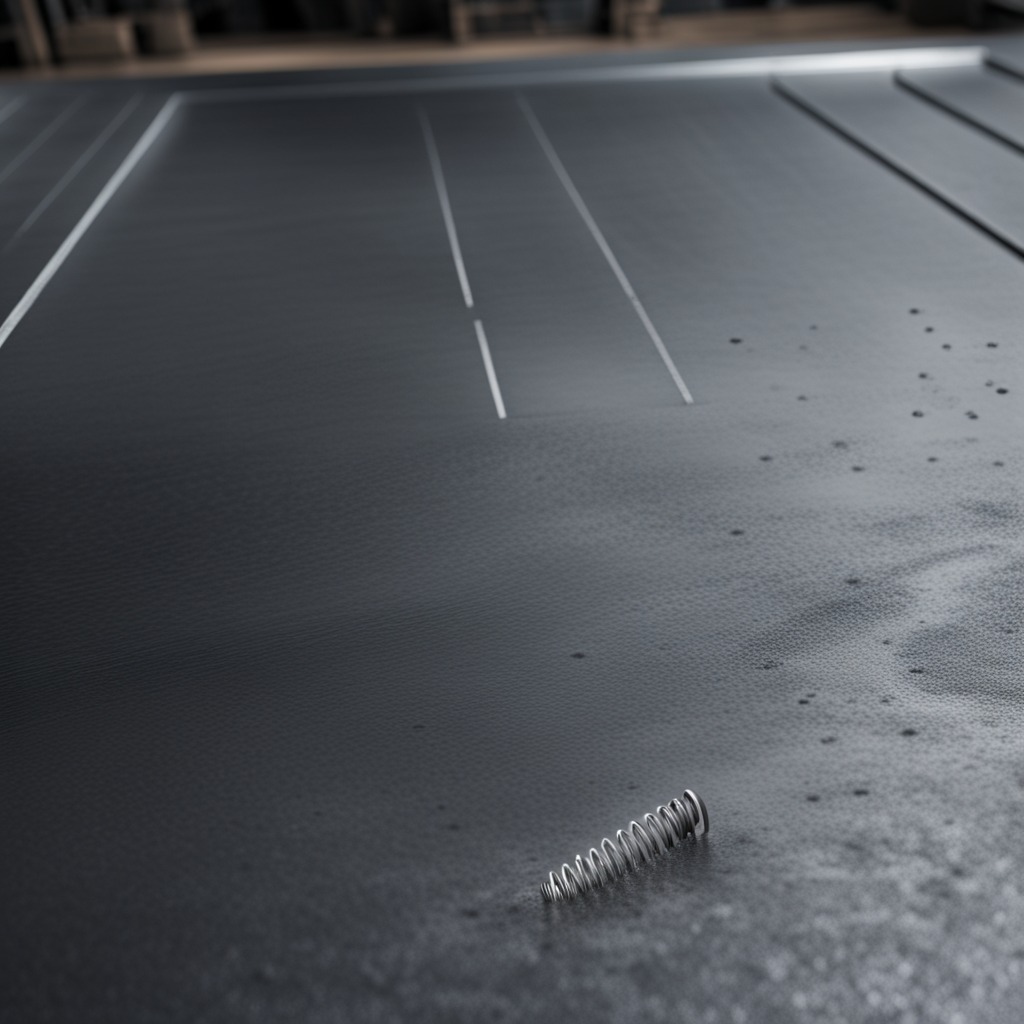
A coiled metal spring is lying on the cold steel table in a mining workshop.